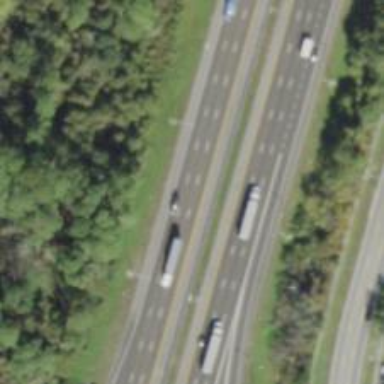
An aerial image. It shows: Motorway junction.